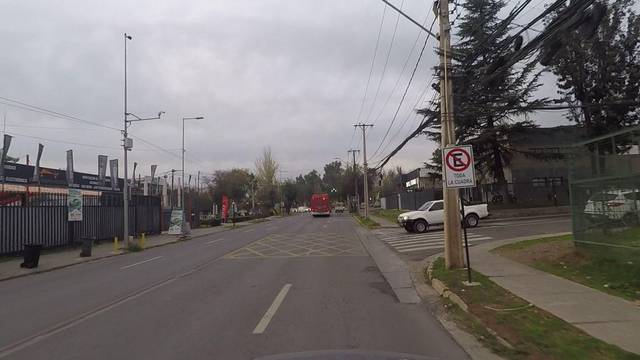
Region: Chile
Coordinates: -33.452, -70.544